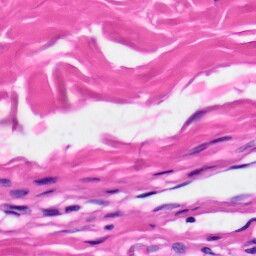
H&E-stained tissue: Skin